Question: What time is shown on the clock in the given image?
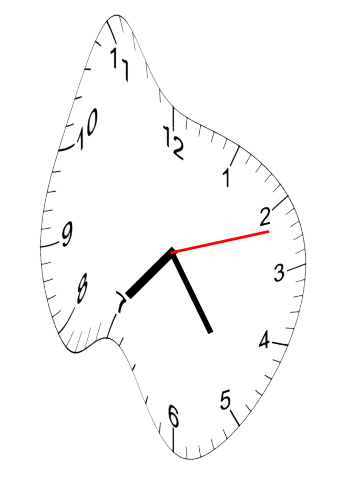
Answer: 07:24:12